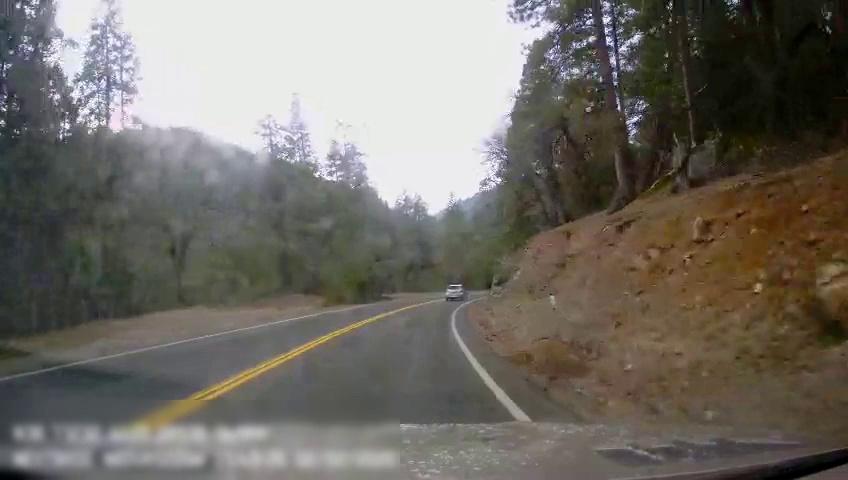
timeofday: Day
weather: Sunny
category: Drivable Space
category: Vehicles | Car
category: Lanes | Opposite Lane
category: Lanes | Current Lane
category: Lanes | Current Lane
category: Lanes | Current Lane